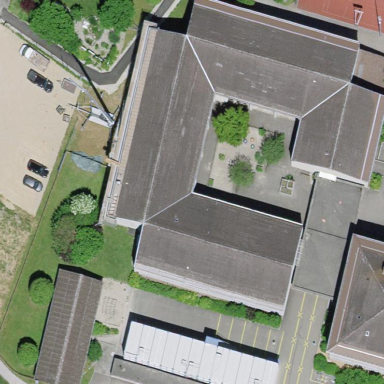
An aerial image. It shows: School building.